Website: walmart
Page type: billing-address
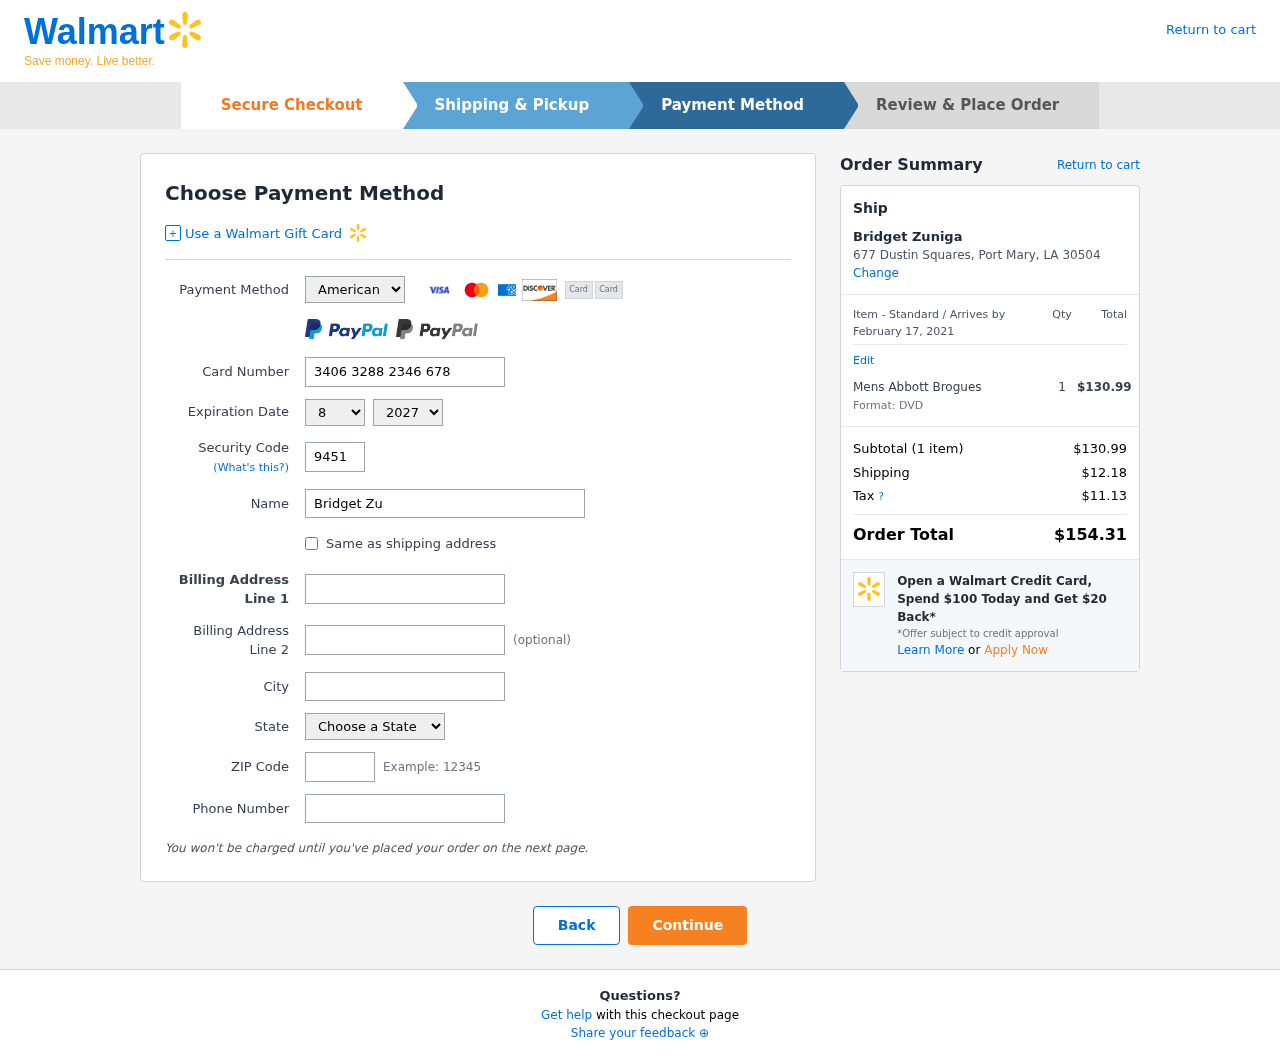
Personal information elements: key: PII_CARD_CVV
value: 9451
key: PII_CARD_EXPIRY_MONTH
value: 08
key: PII_CARD_EXPIRY_YEAR
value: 27
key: PII_CARD_NUMBER
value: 3406 3288 2346 678
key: PII_CARD_TYPE
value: American Express
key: PII_CITY
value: Port Mary
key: PII_CITY_STATE_ZIP
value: Port Mary, LA 30504
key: PII_FULLNAME
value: Bridget Zuniga
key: PII_PHONE
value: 8193763019
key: PII_POSTCODE
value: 30504
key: PII_STATE
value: Louisiana
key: PII_STREET
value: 677 Dustin Squares
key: PII_FULLNAME2
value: Bridget Zuniga
Product elements: key: PRODUCT1_NAME
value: Mens Abbott Brogues
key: PRODUCT1_PRICE
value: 130.99
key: PRODUCT1_QUANTITY
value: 1
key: PRODUCT1_DESC
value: Format: DVD
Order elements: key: ORDER_DELIVERY_DATE
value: February 17, 2021
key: ORDER_NUM_ITEMS
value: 1
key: ORDER_SUBTOTAL
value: $130.99
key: ORDER_SHIPPING_COST
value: $12.18
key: ORDER_TAX
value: $11.13
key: ORDER_TOTAL
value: $154.31